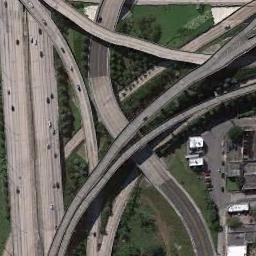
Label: overpass